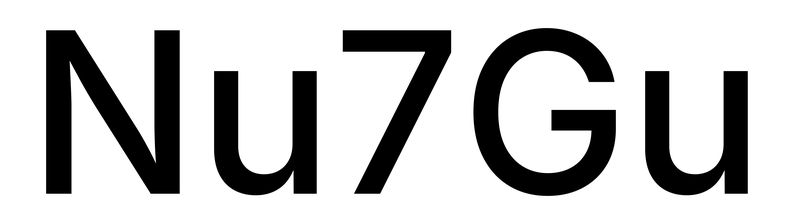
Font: Inter_Medium